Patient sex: M
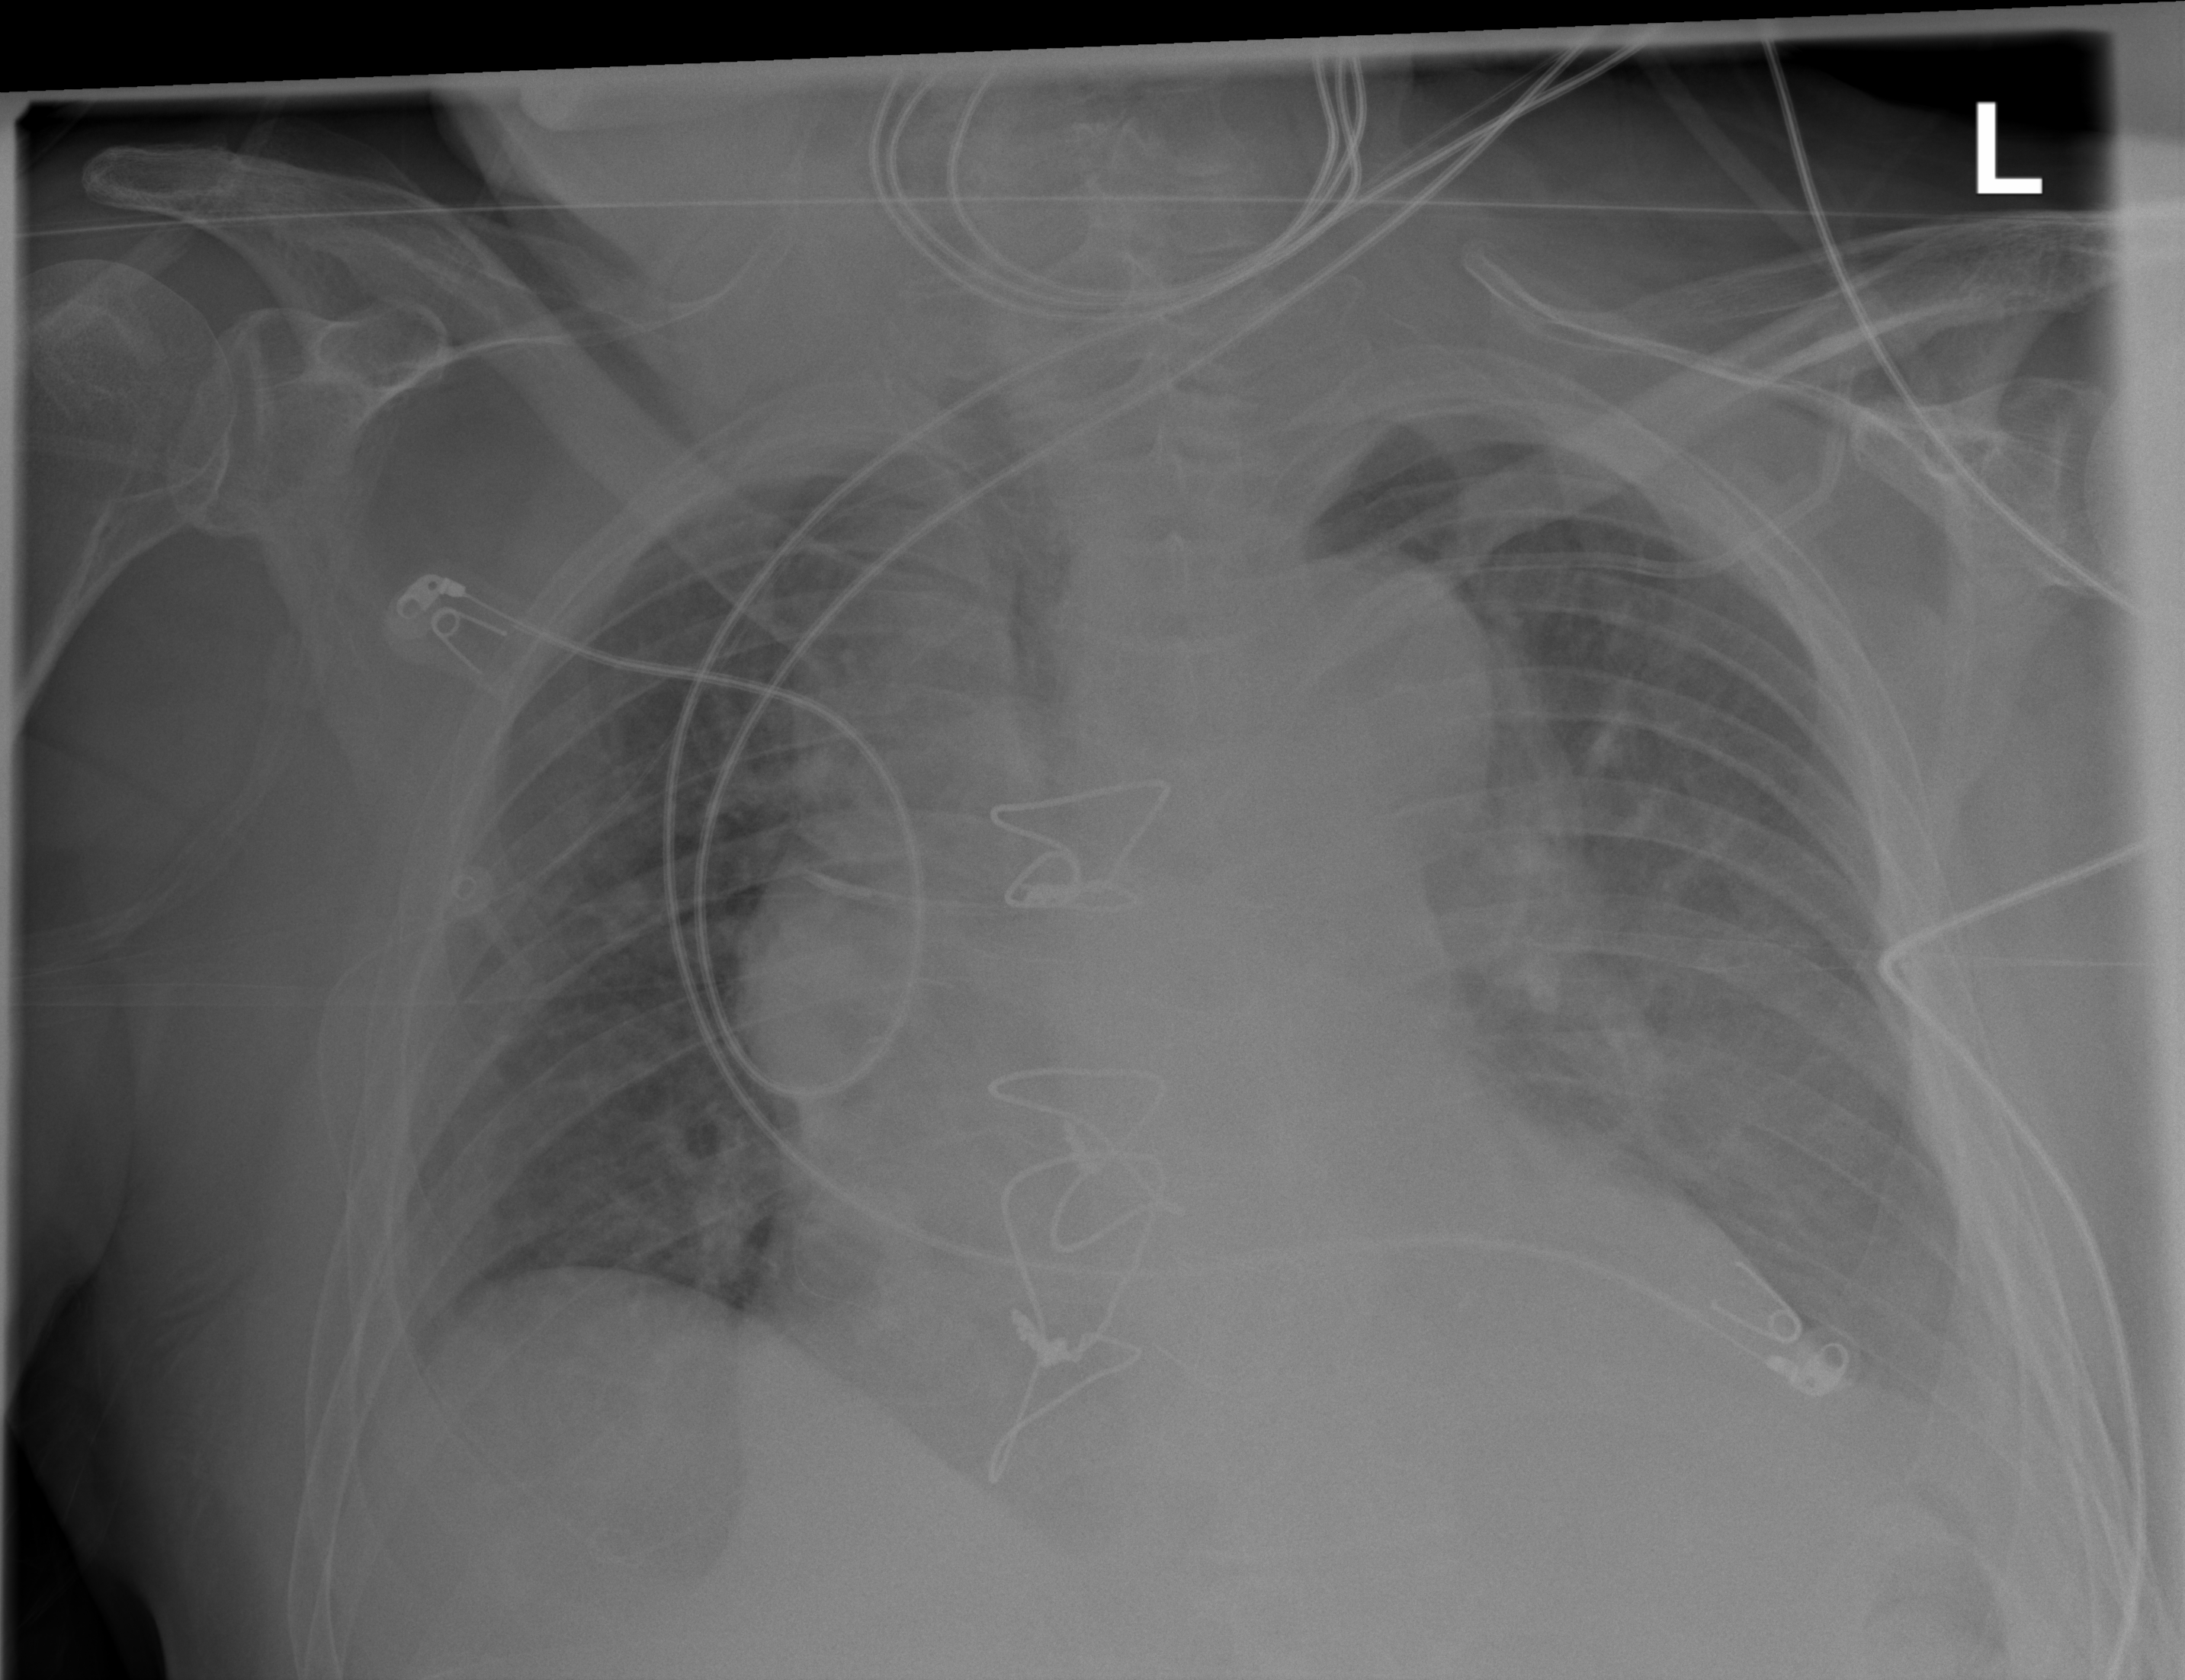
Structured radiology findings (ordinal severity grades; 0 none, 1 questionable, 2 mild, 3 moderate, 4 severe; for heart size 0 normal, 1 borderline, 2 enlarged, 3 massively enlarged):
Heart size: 2
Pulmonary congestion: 2
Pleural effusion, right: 0
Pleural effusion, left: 2
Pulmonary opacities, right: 0
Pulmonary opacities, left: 0
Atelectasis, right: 0
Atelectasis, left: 2